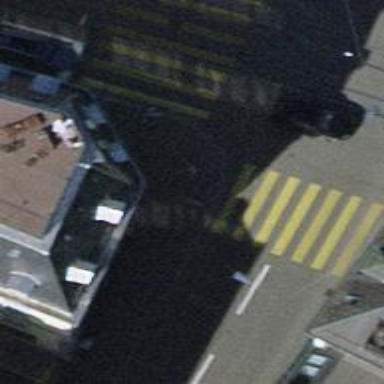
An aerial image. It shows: Kerb barrier.